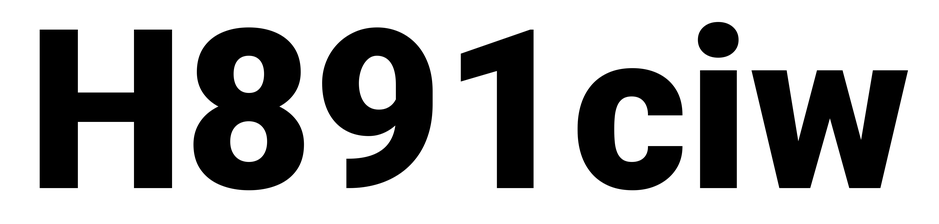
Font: Roboto_Black